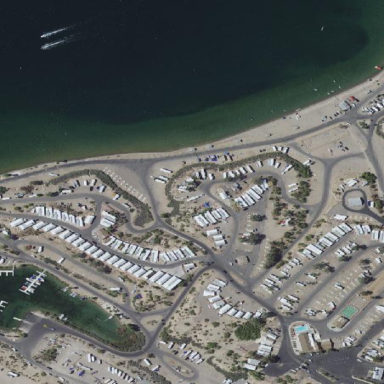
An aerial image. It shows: Caravan site for tourism.